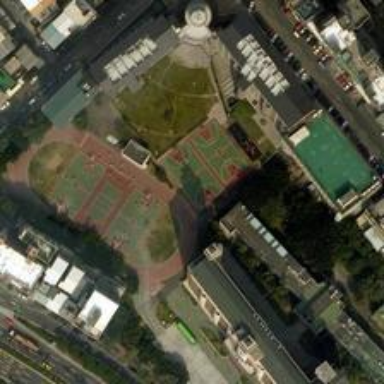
The exercise yard is brand new and the surrounding residents will choose to come here for physical exercise .